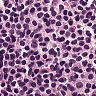
Metastatic tissue present: no